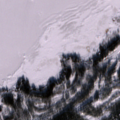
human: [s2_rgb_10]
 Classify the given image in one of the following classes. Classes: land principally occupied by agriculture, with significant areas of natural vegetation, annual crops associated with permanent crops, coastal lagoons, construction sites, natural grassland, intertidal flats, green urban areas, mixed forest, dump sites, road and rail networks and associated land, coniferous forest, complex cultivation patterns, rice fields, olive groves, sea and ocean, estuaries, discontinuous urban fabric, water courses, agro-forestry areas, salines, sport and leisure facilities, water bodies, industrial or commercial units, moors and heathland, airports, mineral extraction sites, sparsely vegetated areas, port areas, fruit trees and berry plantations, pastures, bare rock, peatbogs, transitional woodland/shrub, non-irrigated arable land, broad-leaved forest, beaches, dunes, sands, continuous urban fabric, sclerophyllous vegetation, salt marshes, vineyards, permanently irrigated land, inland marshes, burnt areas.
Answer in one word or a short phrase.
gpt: sport and leisure facilities, coniferous forest, sea and ocean